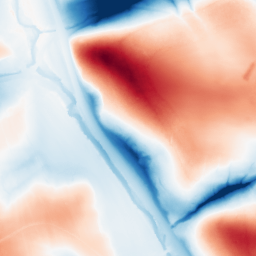
Category: classical
Decomposition family: gaussian_anisotropic
Decomposition parameters: sigma_x: 10
sigma_y: 50
Upsampling method: quintic
Upsampling parameters: scale: 4
Upsampling scale: 4